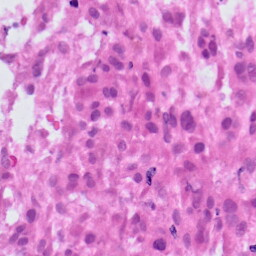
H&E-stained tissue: Skin